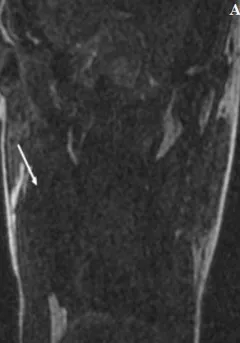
MR images showed masse was located later to the right submandibular region (arrow), homogeneous hypo intensity on T1-WI.
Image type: radiology (mri)